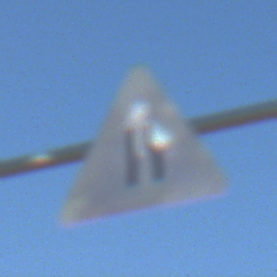
Verkehrszeichen: EinseitigVerengteFahrbahnRechts
Umgebung: Outdoor, Suburban
Tageszeit: MorningAfternoon
Wetter: PartlyCloudy
Licht: Natural
Jahreszeit: NotSpecified
Kontrast: HighContrast